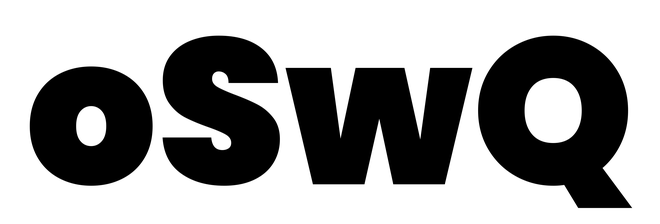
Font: Poppins-Black